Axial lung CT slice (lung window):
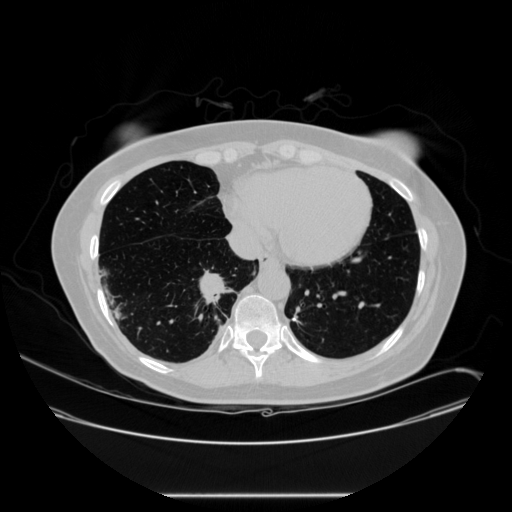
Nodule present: yes
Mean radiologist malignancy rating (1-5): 5